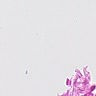
Metastatic tissue present: no